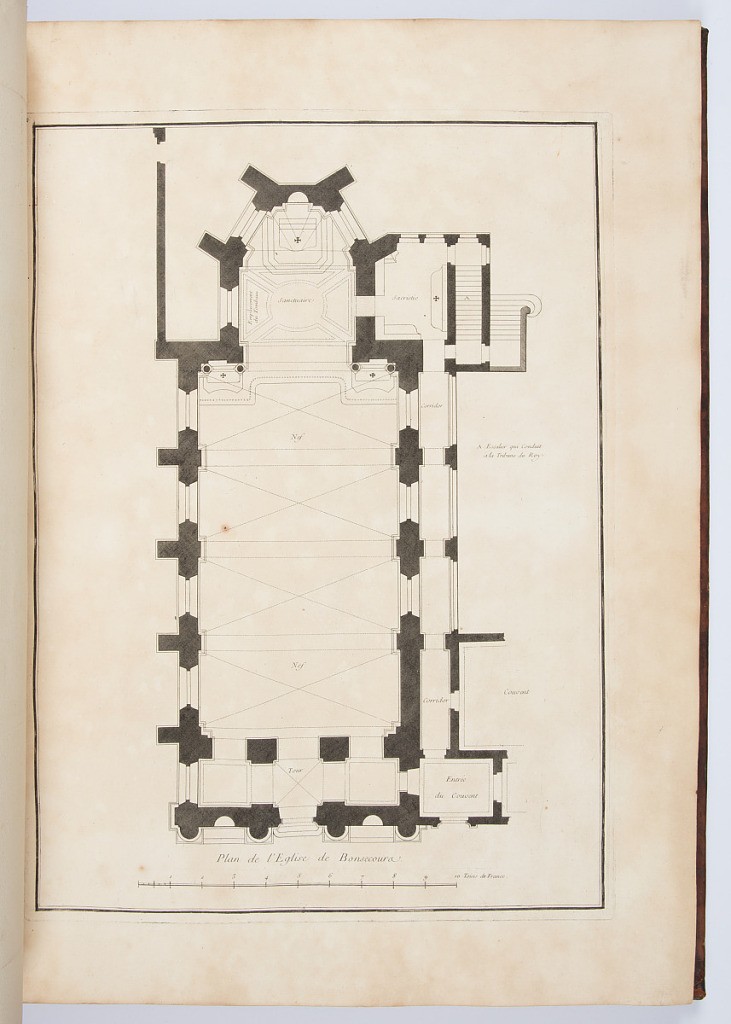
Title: Plan de l'Eglise de Bonsecours
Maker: Emmanuel Héré de Corny, French, 1705–1763
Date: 1753
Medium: Engraving
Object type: Bound print
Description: Plan of a church with a scale bar of "10 Toises de France."